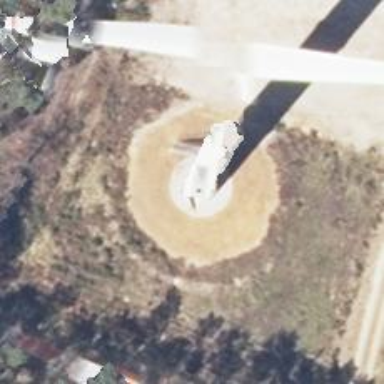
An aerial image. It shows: Wind power generator.